Question: Is it possible to not display labels in "Patch Clusters Example". However, I would like to keep value of plabel for each road in order to count number of black roads between red patches. Thanks in advance for your help.

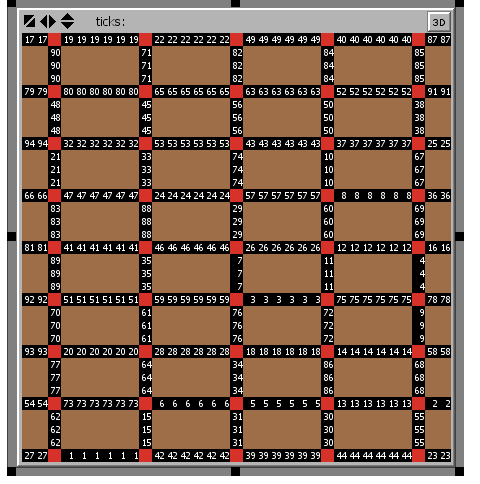
Answer: If you don't want to display labels, you can get rid of the whole 'show-clusters' procedure.
Regarding the second part of your question, you don't need labels "to count number of black roads between red patches".
The "Patch Clusters Example" works by assigning each patch to a cluster identified by a "leader patch", using the 'cluster' patch variable.
If you want to know how many patches are in a cluster, just take one of the patches from that cluster and count the number of patches that are in the same cluster.
In your case, that would be something along the lines of:
'''
let target-patch one-of patches with [ pcolor = black ] ; a random road patch
ask target-patch [
show count patches with [ cluster = [ cluster ] of myself ]
]
'''